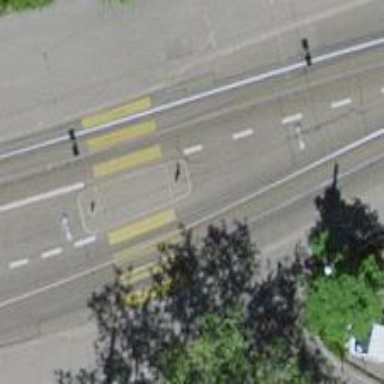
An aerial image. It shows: Kerb serving as barrier.